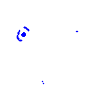
Particle: proton